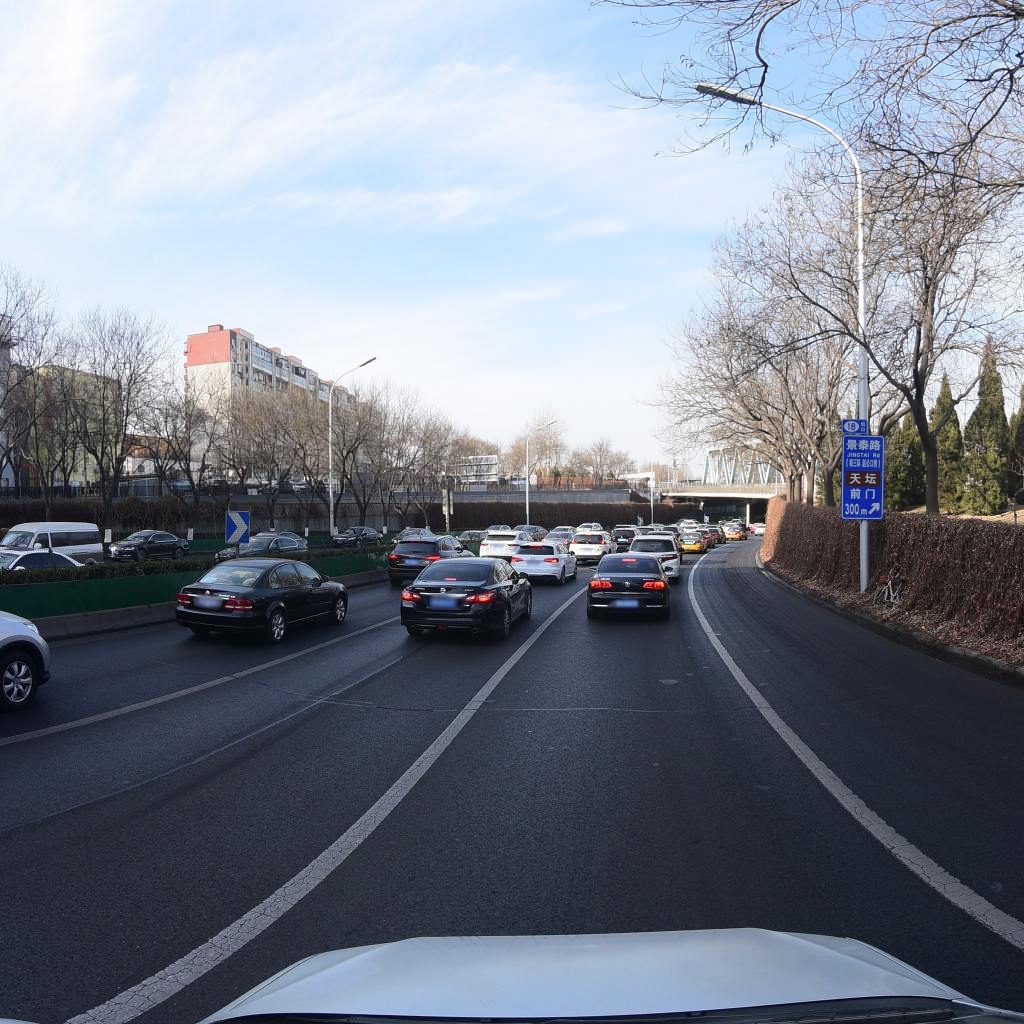
Region: Fengtai
Road damage annotations: longitudinal patch, transverse patch